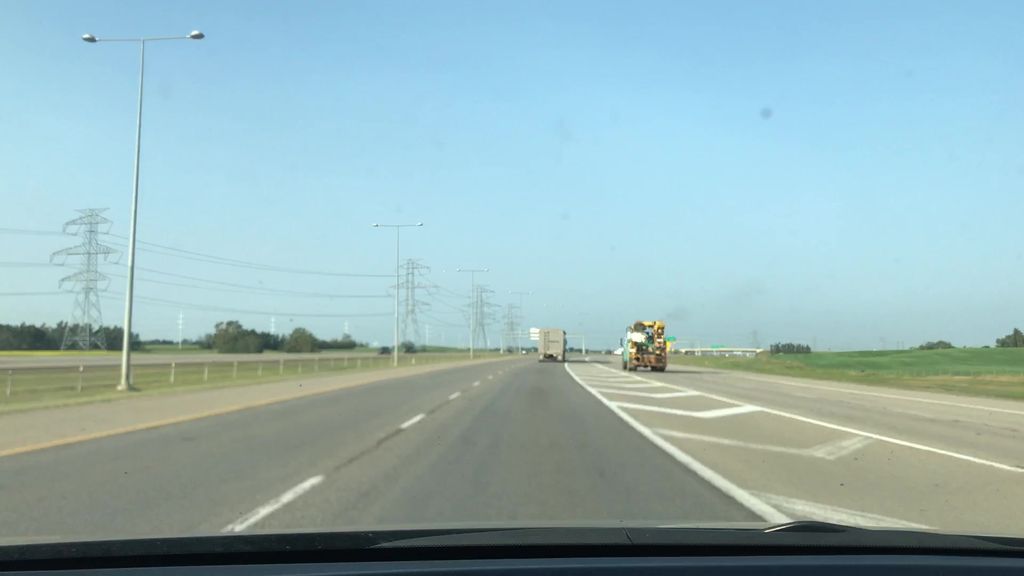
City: edmonton